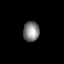
Tissue: skin
Cell type: Fibroblasts
Senescence score: 0.6946
Nuclear area (px): 319
Mean DAPI intensity: 129.934